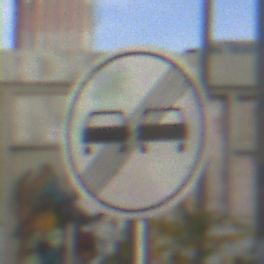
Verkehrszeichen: EndeUeberholverbot
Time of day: MorningAfternoon
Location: Outdoor (Urban)
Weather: PartlyCloudy
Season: NotSpecified
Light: Natural